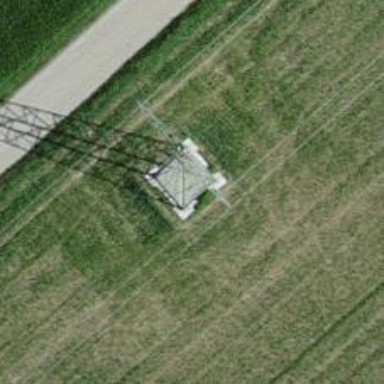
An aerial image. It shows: Lattice structure tower.